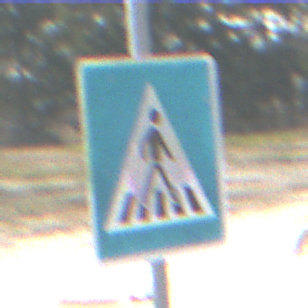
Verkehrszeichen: FussgaengerueberwegLinks
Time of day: Midday
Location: Outdoor (Suburban)
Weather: PartlyCloudy
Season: NotSpecified
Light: Natural